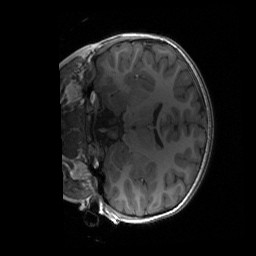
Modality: T1w
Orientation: coronal
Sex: female
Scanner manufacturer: siemens
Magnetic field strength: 3 T
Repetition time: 1.9 s
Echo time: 0.00243 s